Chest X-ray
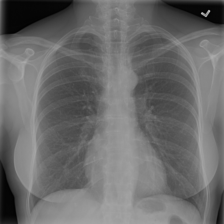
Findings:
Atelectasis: negative
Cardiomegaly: negative
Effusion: negative
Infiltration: negative
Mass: negative
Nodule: negative
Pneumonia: negative
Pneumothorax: negative
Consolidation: negative
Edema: negative
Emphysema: negative
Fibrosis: negative
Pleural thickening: negative
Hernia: negative